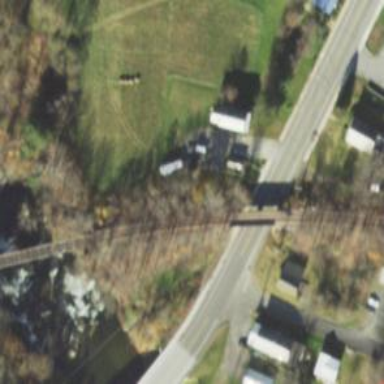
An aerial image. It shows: Railway track.